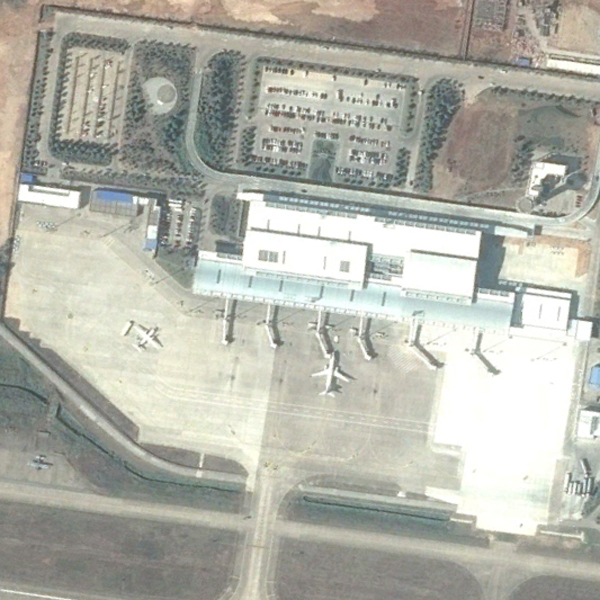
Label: Airport